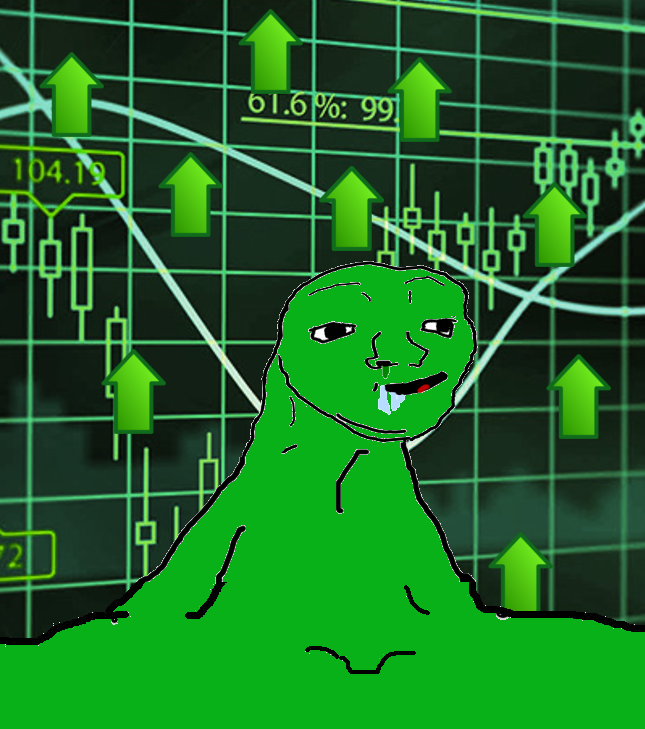
Label: 5_Wojak_with_Background